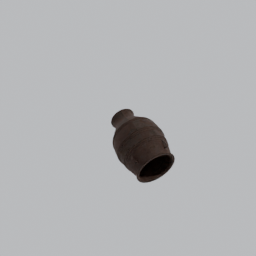
Label: decoration